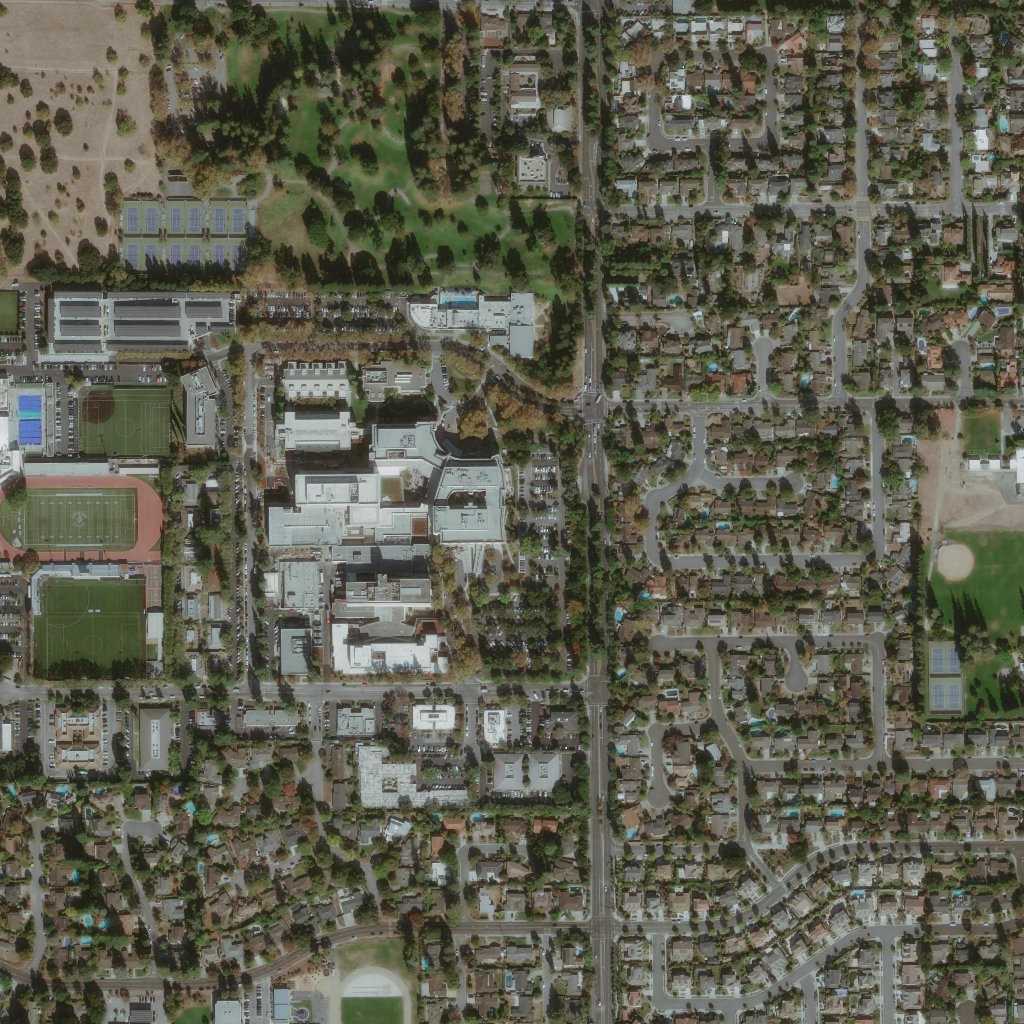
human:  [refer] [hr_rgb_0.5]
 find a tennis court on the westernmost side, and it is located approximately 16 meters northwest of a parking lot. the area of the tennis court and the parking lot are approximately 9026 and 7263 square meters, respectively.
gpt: <box>[[11, 19, 24, 26, 0]]</box>